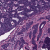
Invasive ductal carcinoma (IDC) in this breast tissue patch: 0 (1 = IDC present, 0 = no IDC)